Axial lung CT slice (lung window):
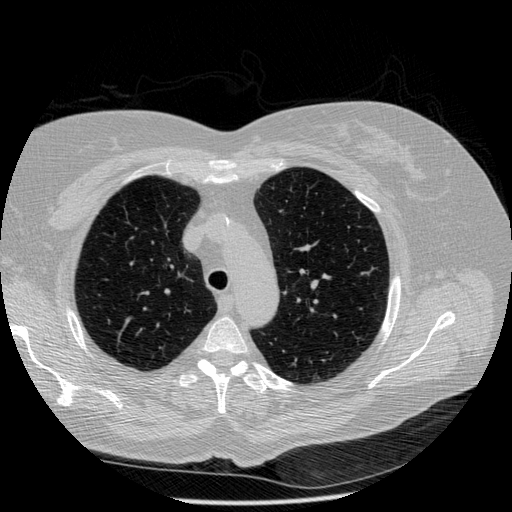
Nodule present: no